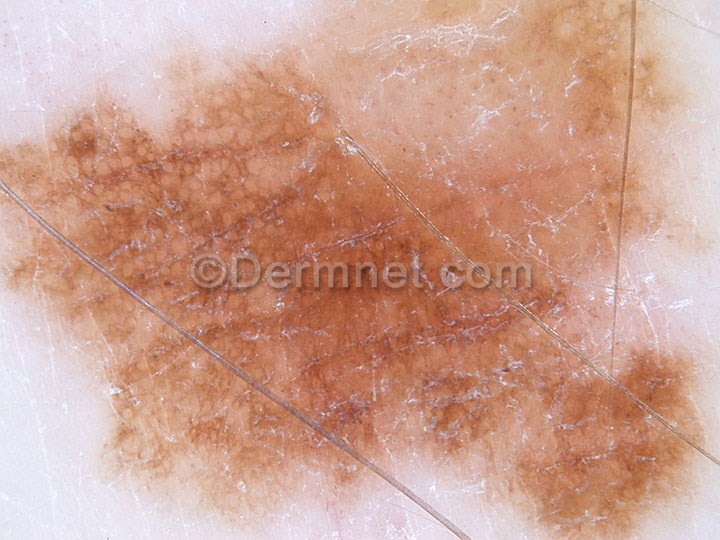
Disease: Melanoma Skin Cancer Nevi and Moles